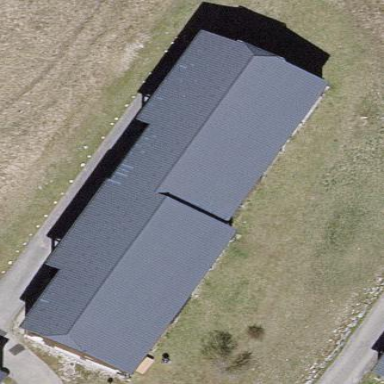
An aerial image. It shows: Guest house building designed for tourism.